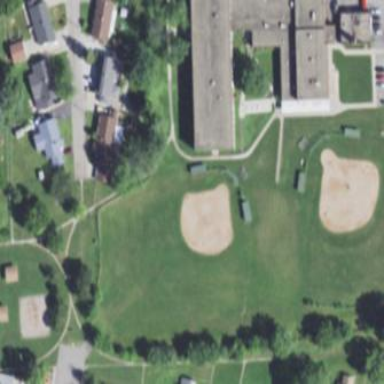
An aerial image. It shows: Baseball pitch for leisure land activities.